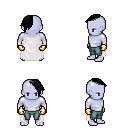
a pixel art fantasy rpg character, male body template, dark elf, purple skin, white cape, teal pants, black long mohawk hairstyle, gold gloves, four views (front, back, left, right), 2x2 character sprite sheet, small pixel art, hard edges, no anti-aliasing